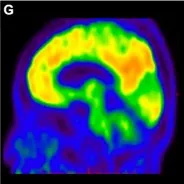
11C-PiB-PET/CT showed diffuse deposition of Abeta in the bilateral frontal, parietal, temporal, and occipital lobes, especially in posterior cingulate gyrus and precuneus (E-H).
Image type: radiology (pet)